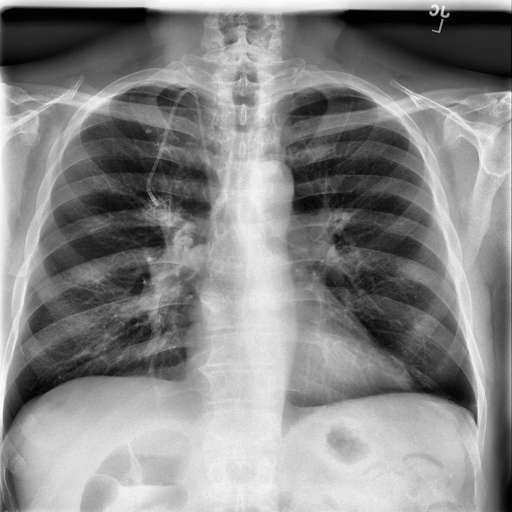
Finding: NORMAL